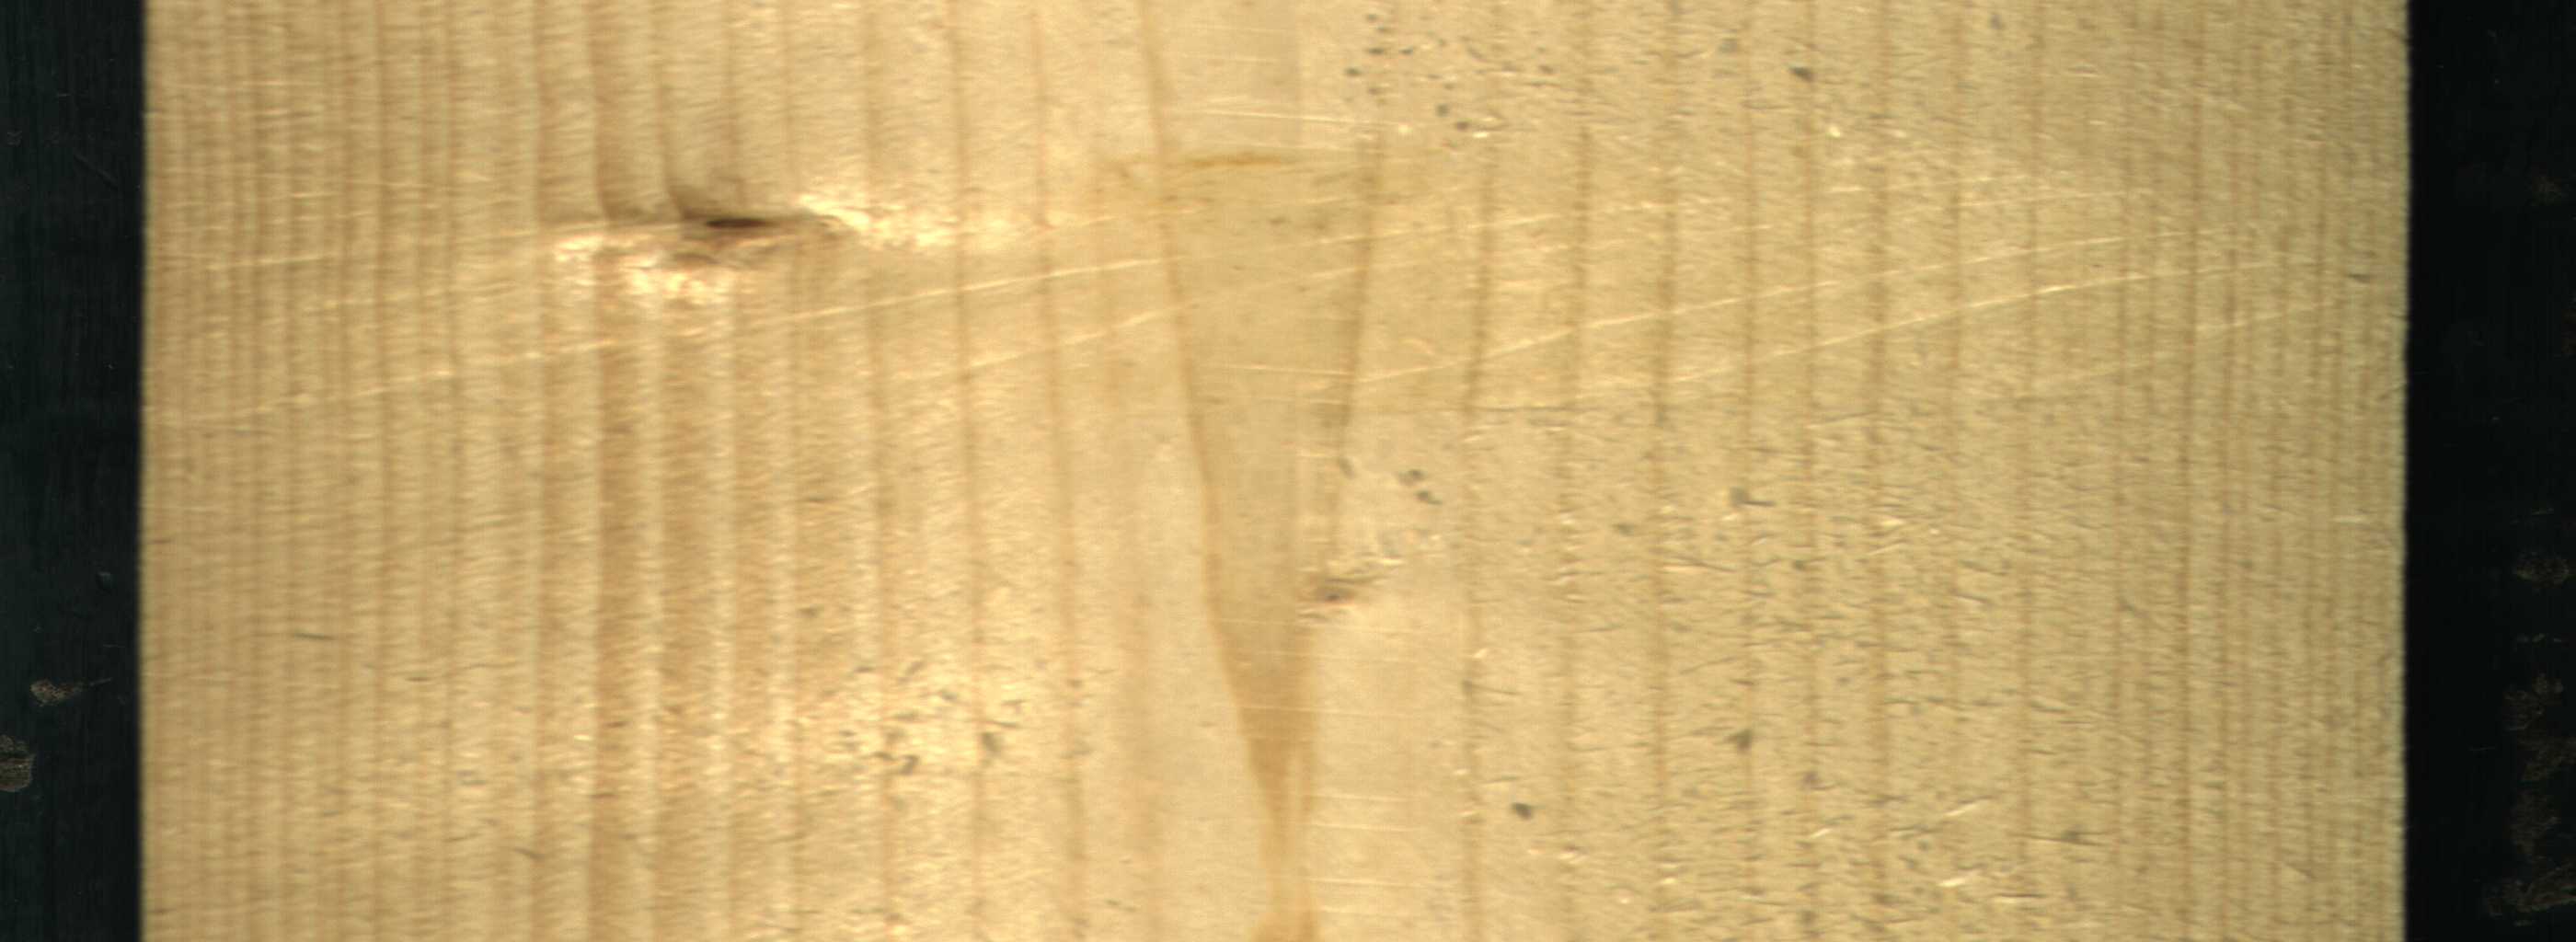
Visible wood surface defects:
Live_Knot